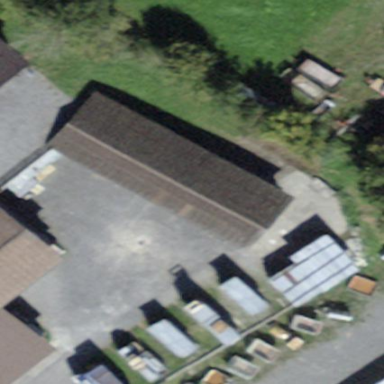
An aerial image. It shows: Barn.